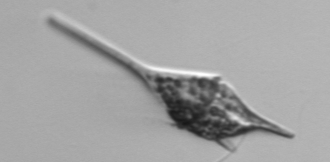
Label: Tripos_lineatus